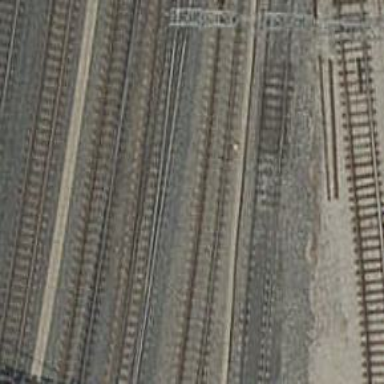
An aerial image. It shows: Railway track with contact line for electrification.